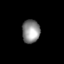
Tissue: lung
Cell type: T cells
Senescence score: 0.2181
Nuclear area (px): 401
Mean DAPI intensity: 142.394